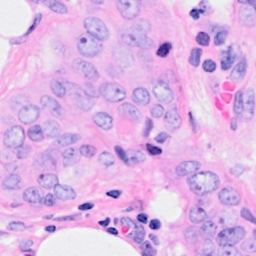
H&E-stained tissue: Breast